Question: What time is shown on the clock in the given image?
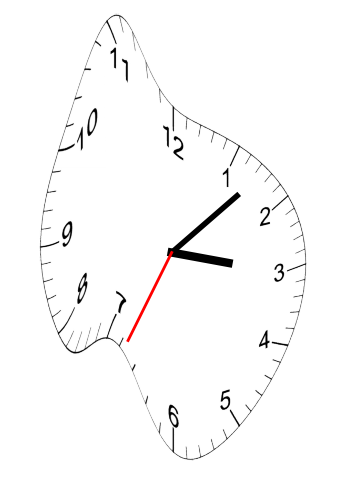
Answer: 03:07:34